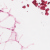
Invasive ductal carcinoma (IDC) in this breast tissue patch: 0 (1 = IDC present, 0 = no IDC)